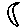
Label: moon